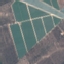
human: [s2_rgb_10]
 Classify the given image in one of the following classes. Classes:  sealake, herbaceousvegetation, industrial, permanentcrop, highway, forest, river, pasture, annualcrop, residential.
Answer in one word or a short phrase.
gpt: PermanentCrop